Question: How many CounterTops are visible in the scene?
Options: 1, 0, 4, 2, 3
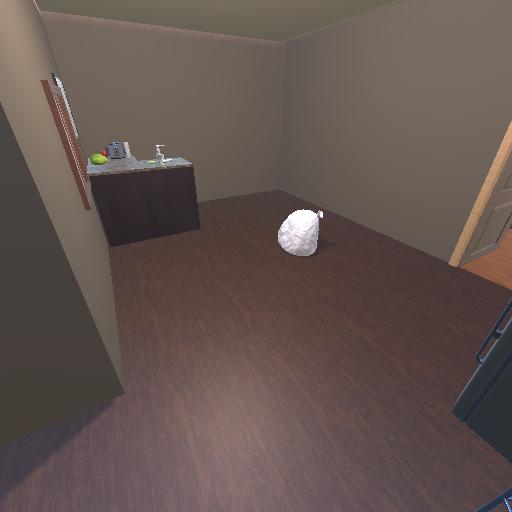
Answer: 1